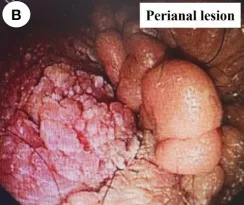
The results of colonoscopy and pathology. The lesions at perianal region.
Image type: endoscopy (gi_endoscopy)